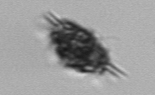
Label: Dictyocha